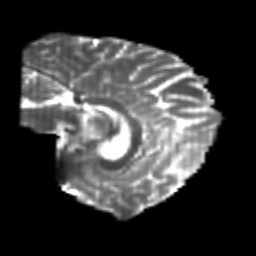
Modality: T2w
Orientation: sagittal
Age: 24
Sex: female
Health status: healthy
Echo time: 0.074 s